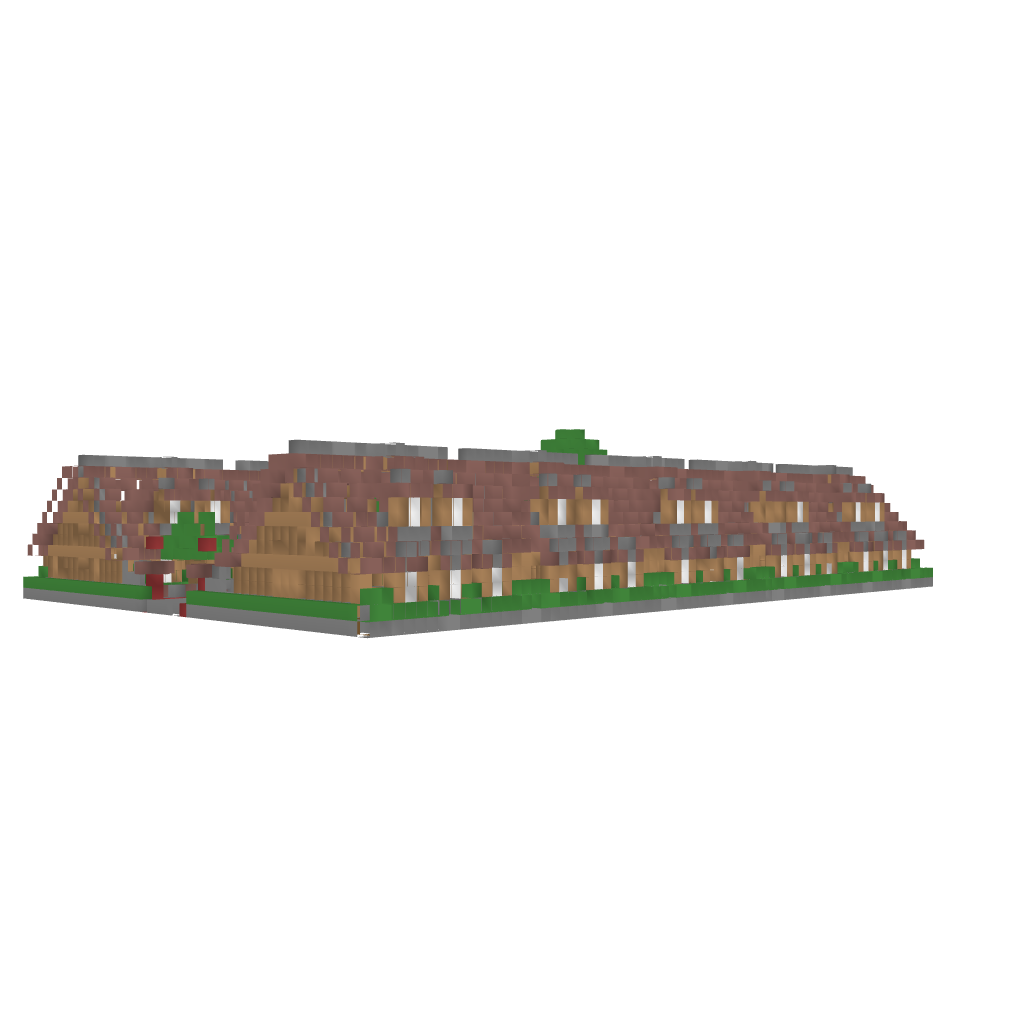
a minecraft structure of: Modular Housing good quality